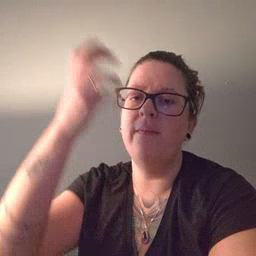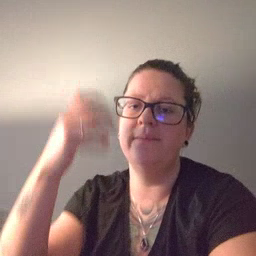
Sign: giraffe